Question: Count the number of objects in the diagram.
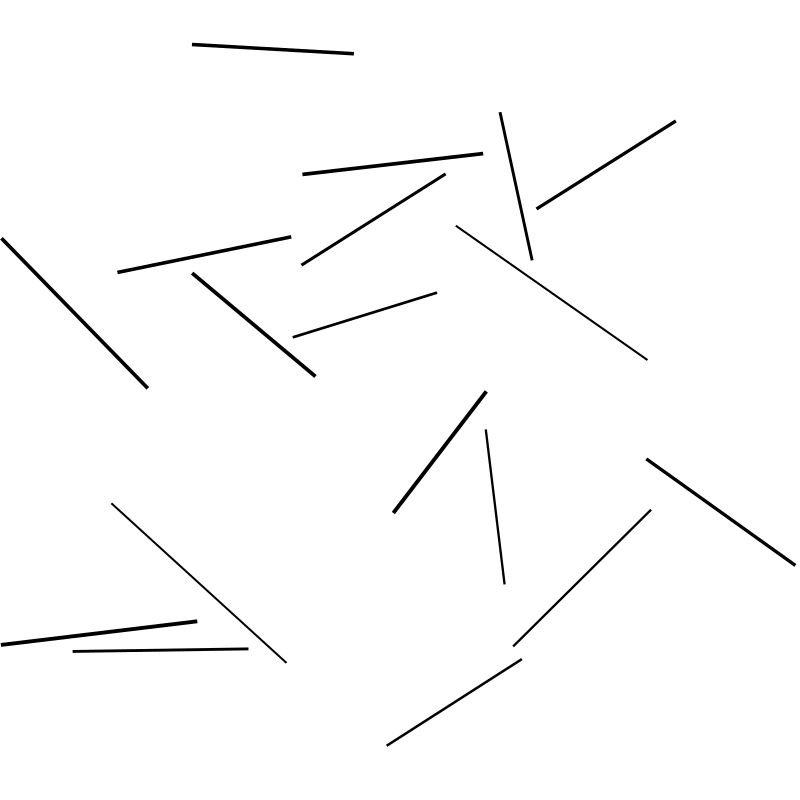
Answer: 18